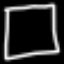
Label: square